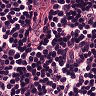
Metastatic tissue present: no